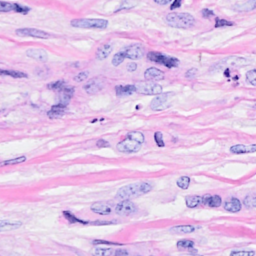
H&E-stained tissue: Breast